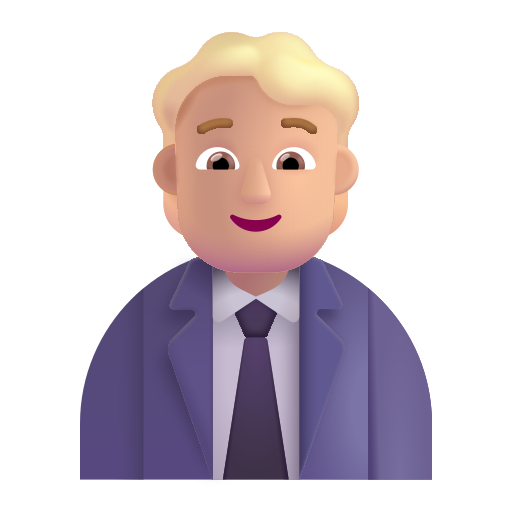
office worker color  light